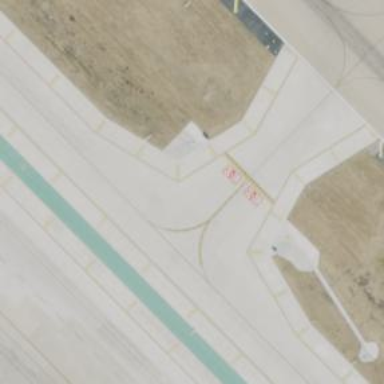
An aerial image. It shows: Image of taxiway at airport.